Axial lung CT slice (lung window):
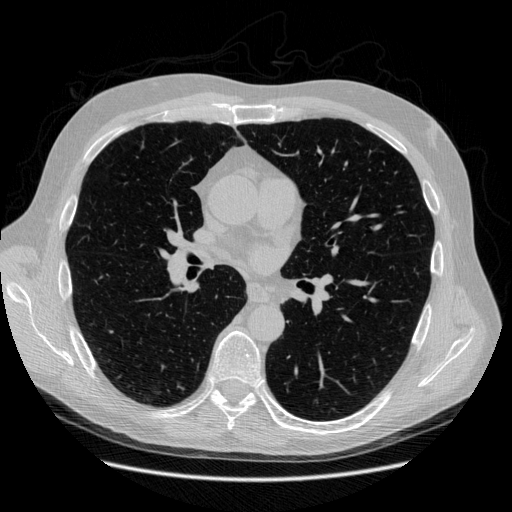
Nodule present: no